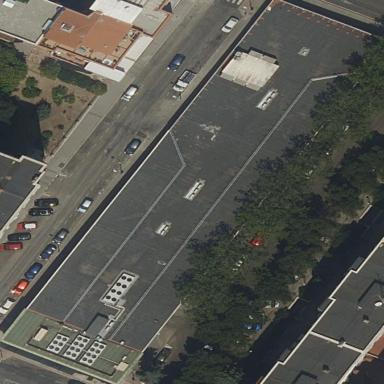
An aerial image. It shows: View of supermarket building.